Question: Can someone please tell me why the form at <URL> does not layout as expected? I want the label on the left and the form input on the right. The layout does not display correctly in Chrome 16.0* or Safari 5.1.1 but does display correctly in Firefox 8. There must be something simple I'm missing but I can thinking of it.

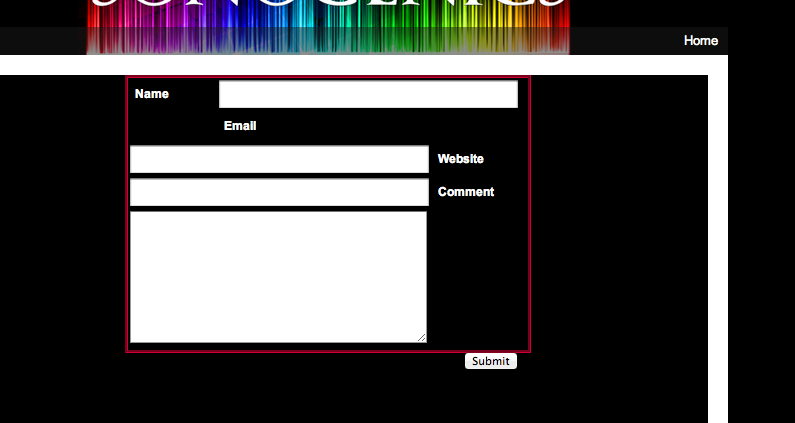
Answer: Your '.clearfoats' divs dont have any CSS attached to it. Adding 'clear: both' on it solves the problem for me. I'm using Chrome 17 on Mac OS 10.6.8.